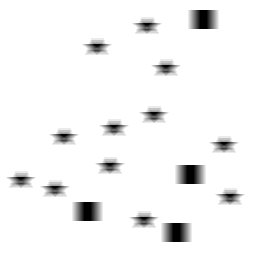
Squares: 4
Triangles: 0
Stars: 12
Total shapes: 16